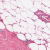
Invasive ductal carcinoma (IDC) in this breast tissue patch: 0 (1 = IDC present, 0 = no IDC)